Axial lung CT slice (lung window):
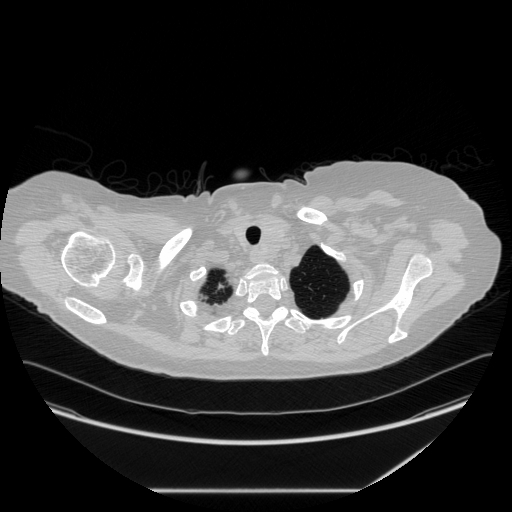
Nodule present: no